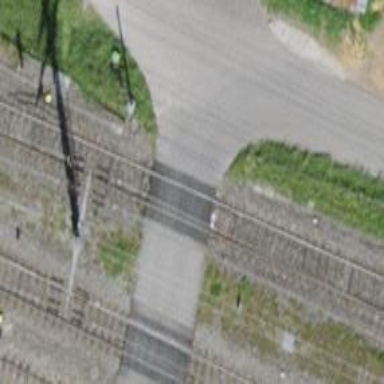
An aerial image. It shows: Level crossing along the railway.